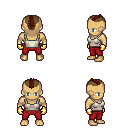
a pixel art fantasy rpg character, male body template, human, tanned skin, white pirate shirt, red pants, brown short mohawk hairstyle, gold gloves, four views (front, back, left, right), 2x2 character sprite sheet, small pixel art, hard edges, no anti-aliasing